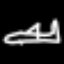
Label: airplane